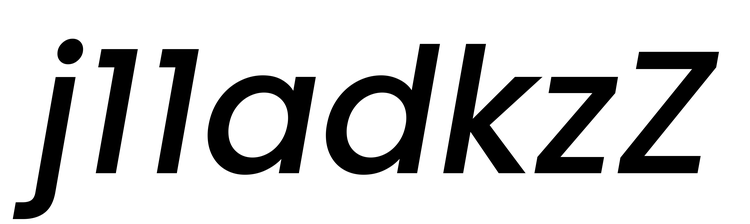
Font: Poppins-MediumItalic